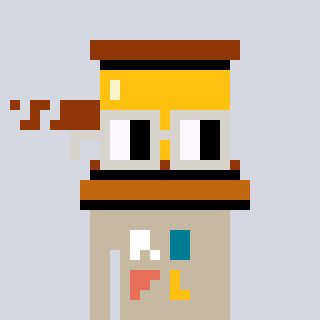
a pixel art character with square light gray glasses, a gavel-shaped head and a bege-colored body on a cool background